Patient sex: M
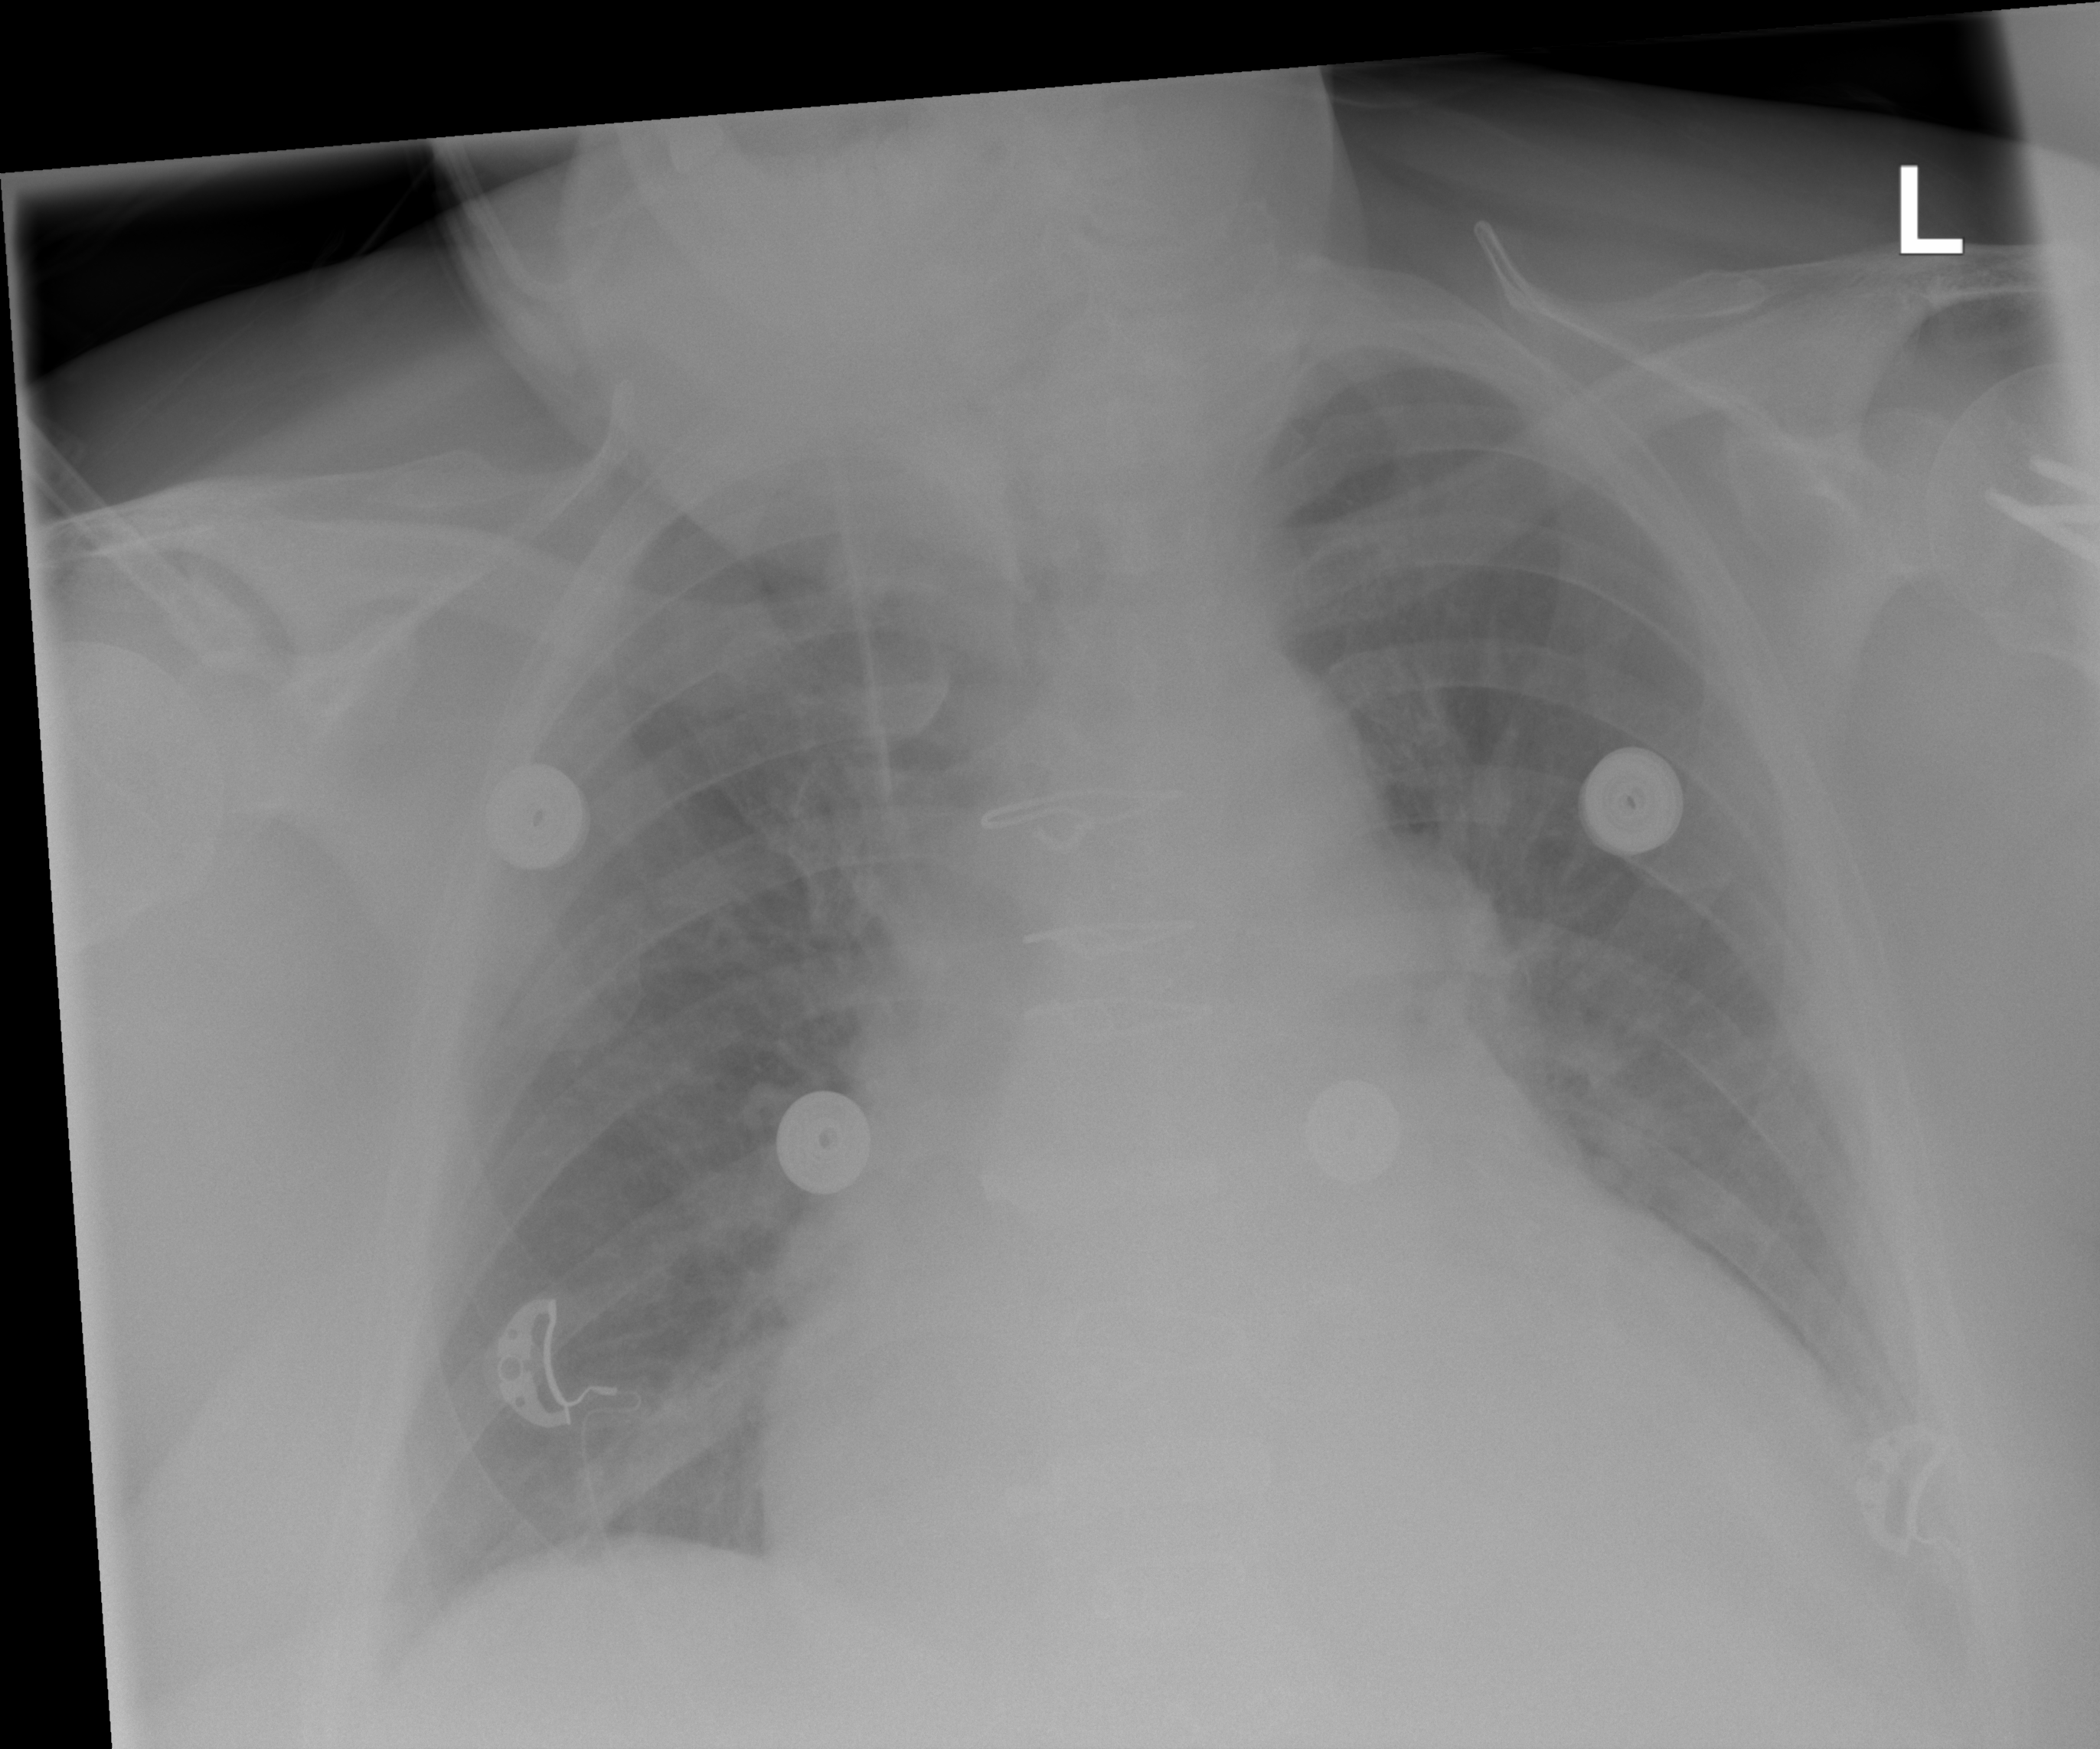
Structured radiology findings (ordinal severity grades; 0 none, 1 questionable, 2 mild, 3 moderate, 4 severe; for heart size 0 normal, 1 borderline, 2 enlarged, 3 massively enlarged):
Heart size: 2
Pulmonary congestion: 1
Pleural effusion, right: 0
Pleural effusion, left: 2
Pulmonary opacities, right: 0
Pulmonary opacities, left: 0
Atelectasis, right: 0
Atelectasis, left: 2